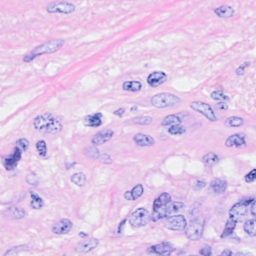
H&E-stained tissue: Breast